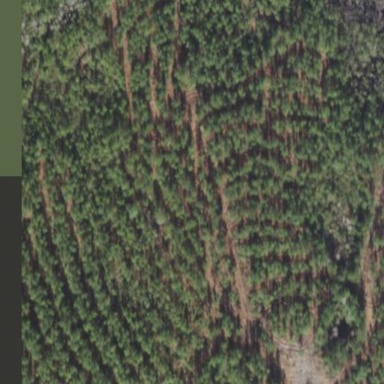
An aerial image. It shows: Forest dominated by needle-leaved trees.